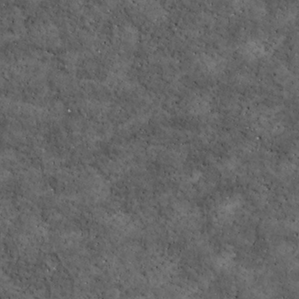
Label: non_frost